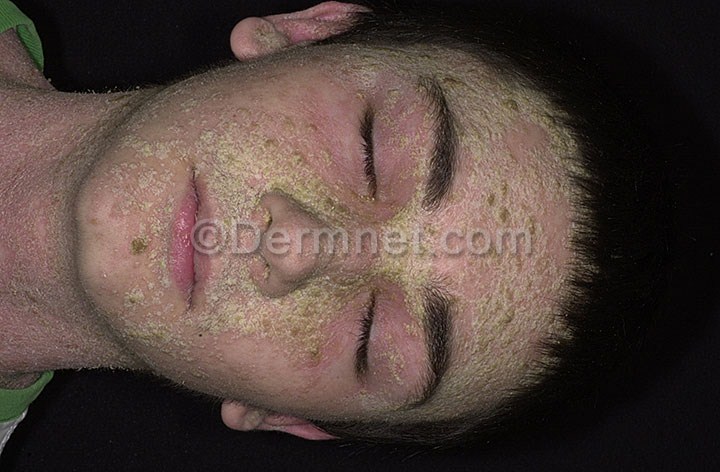
Disease: Psoriasis pictures Lichen Planus and related diseases